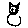
Label: cat